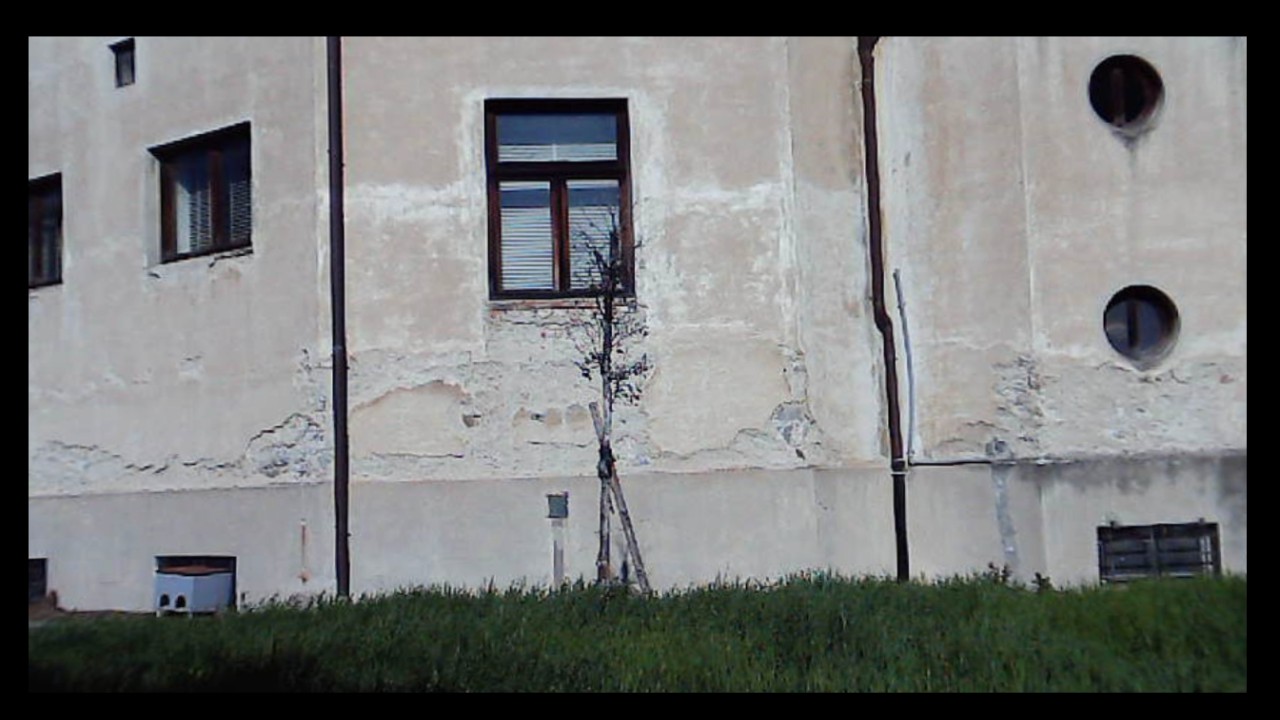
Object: Betafpv air75